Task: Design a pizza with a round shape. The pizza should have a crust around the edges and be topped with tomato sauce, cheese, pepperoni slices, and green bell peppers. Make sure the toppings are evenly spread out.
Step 130:
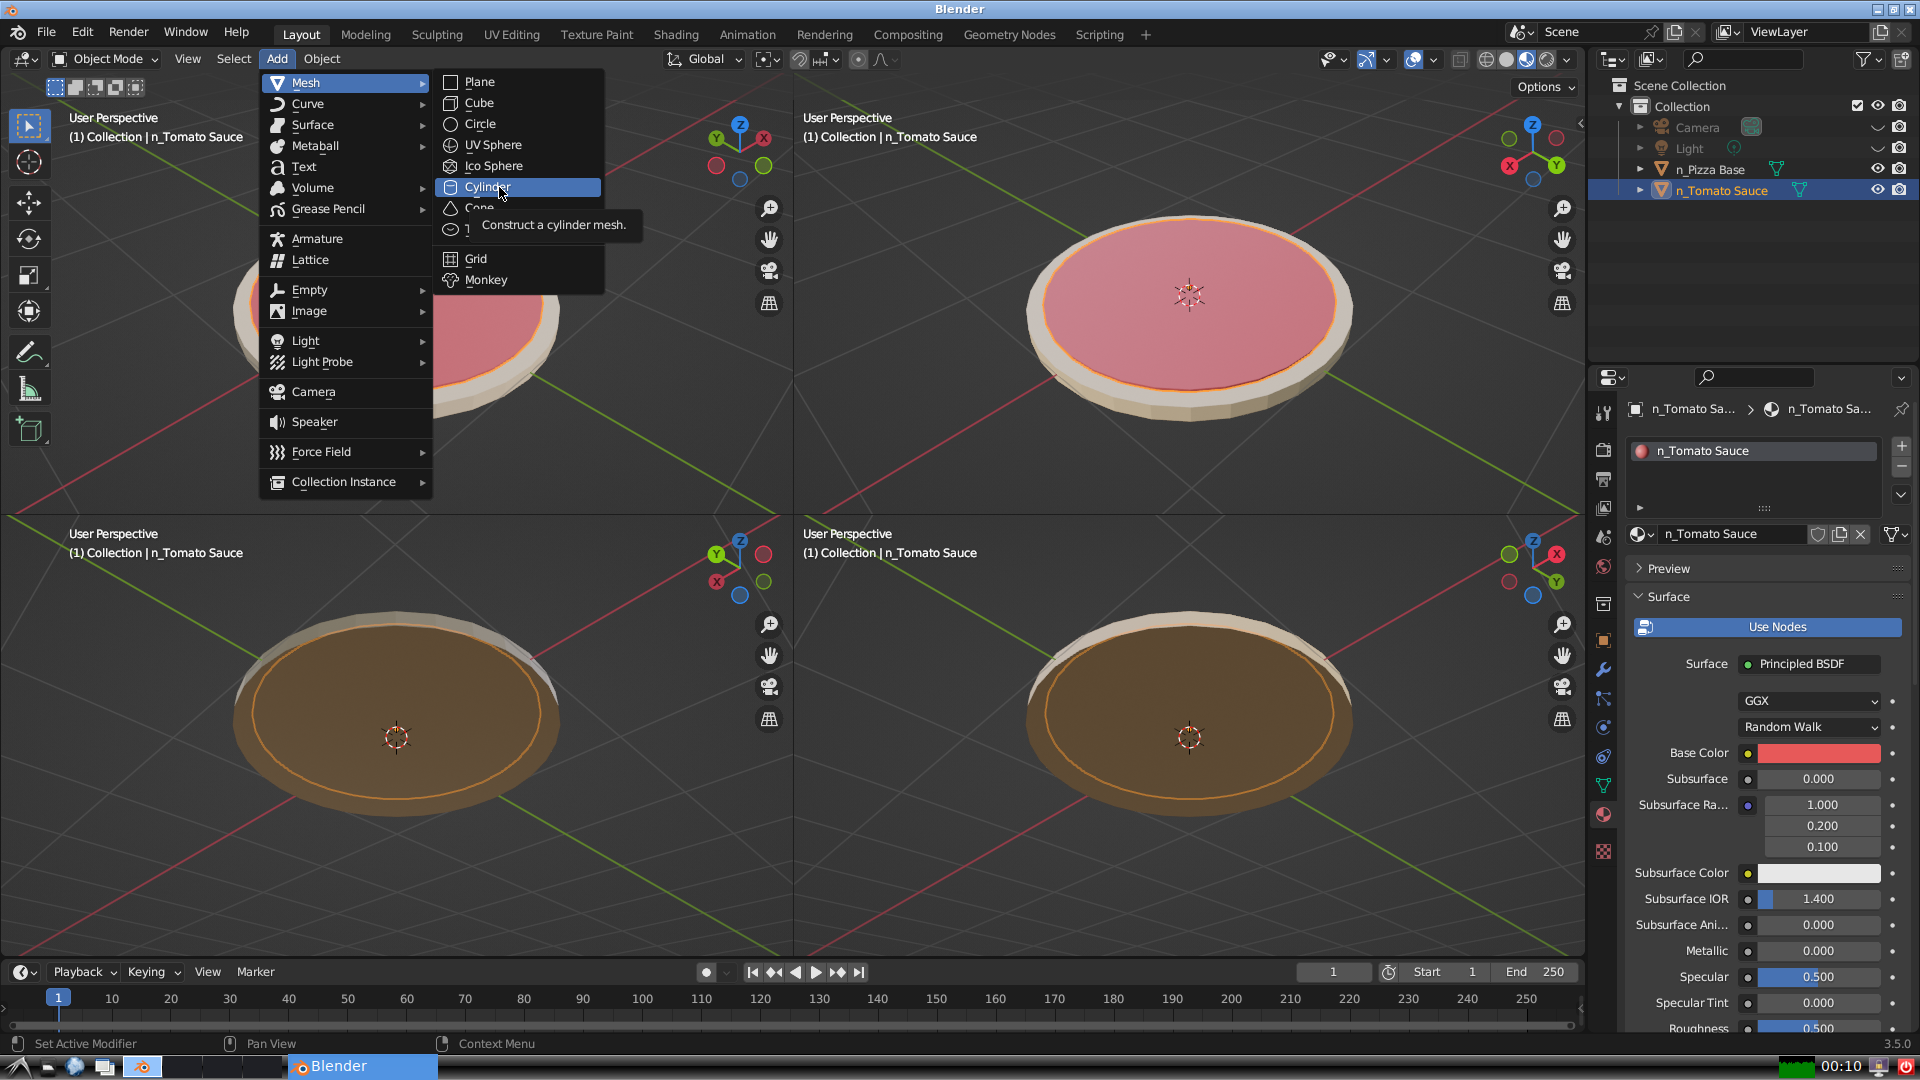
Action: click: no